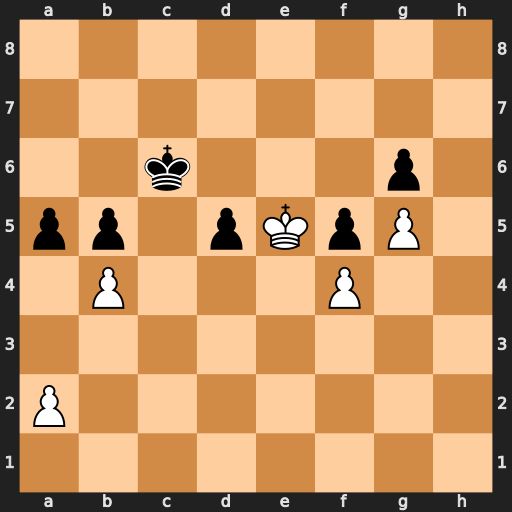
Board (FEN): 8/8/2k3p1/pp1pKpP1/1P3P2/8/P7/8
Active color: w
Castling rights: -
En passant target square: -
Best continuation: bxa5 d4 Kxd4